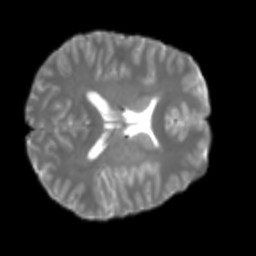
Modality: T2w
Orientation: axial
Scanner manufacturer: siemens
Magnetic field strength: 3 T
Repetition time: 4 s
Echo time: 0.0594 s